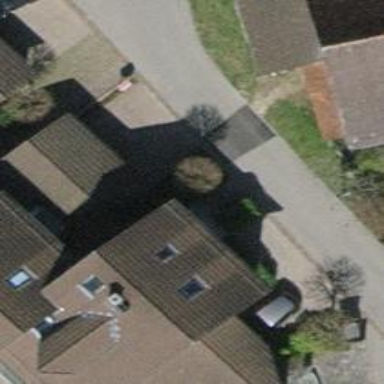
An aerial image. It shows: Urban tree adds touch of nature to the surroundings.